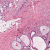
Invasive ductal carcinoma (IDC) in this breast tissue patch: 1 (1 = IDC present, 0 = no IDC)